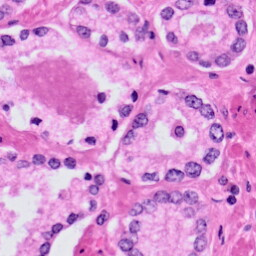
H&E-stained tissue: Prostate